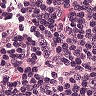
Metastatic tissue present: no